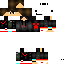
A male human skin with dark skin, wearing brown long hair dressed in a black hoodie and red pants, featuring a closed mouth.